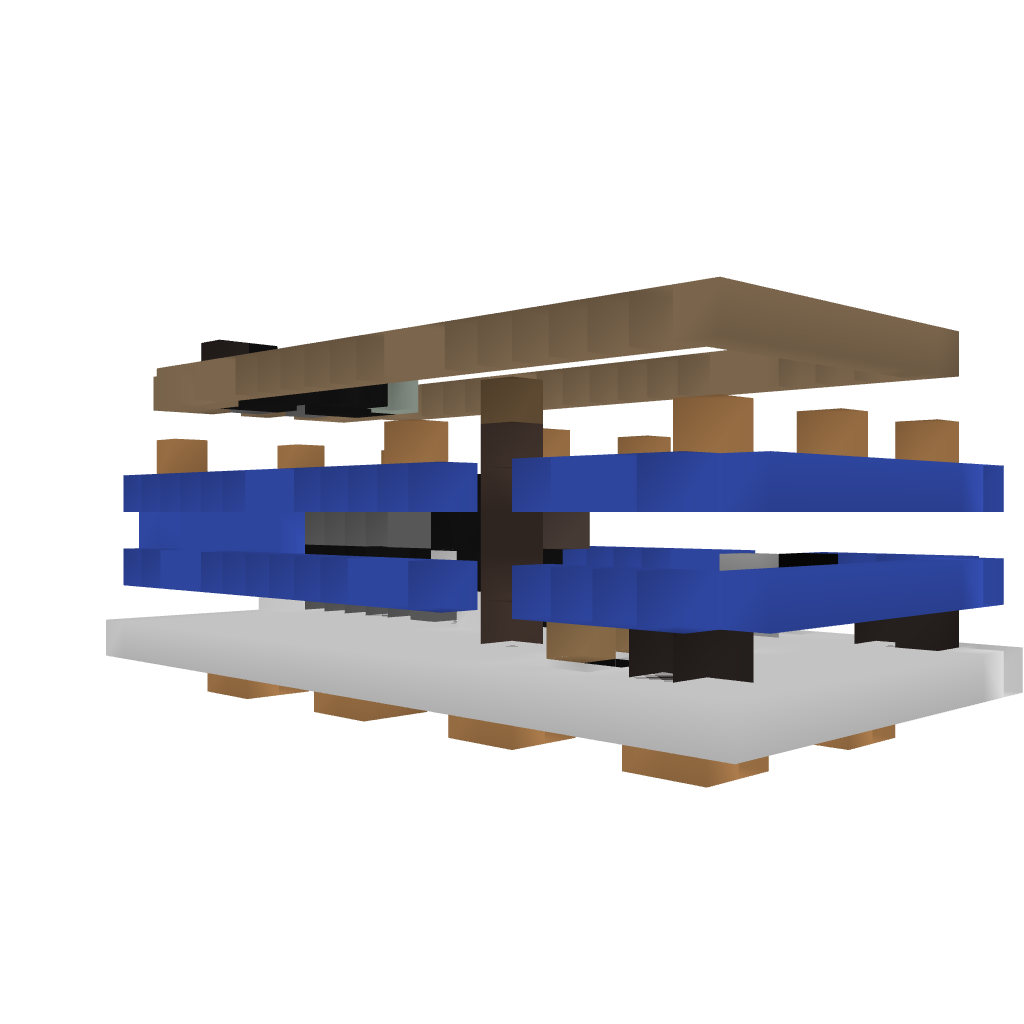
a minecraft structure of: The Poseidon